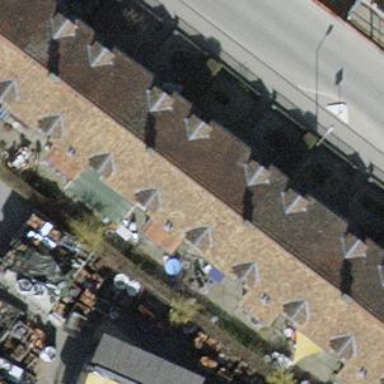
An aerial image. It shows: Terrace building.